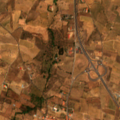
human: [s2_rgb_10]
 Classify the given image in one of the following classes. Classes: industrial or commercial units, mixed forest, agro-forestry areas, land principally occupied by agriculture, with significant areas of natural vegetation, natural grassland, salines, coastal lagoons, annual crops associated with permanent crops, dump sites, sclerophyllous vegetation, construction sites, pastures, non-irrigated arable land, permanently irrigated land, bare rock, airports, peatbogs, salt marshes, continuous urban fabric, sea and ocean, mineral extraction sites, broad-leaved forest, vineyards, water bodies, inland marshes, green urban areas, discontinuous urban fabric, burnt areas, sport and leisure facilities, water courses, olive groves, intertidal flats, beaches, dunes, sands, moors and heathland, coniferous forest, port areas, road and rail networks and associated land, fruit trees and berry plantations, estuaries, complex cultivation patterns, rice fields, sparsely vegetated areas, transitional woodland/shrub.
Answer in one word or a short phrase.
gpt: continuous urban fabric, vineyards, olive groves, complex cultivation patterns